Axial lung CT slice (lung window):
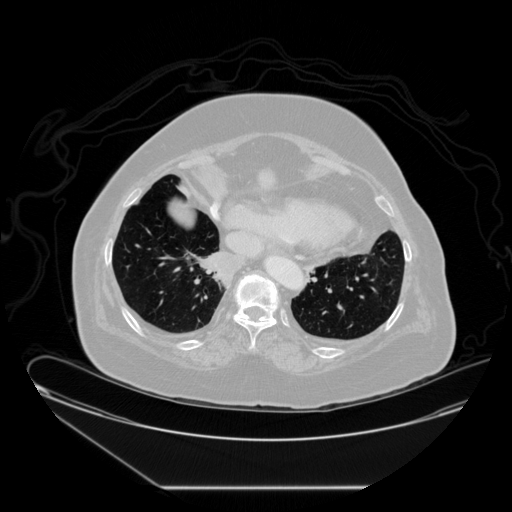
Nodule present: no